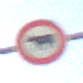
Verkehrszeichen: VerbotViehtrieb
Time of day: Midday
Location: Outdoor (RoadRail)
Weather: PartlyCloudy
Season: NotSpecified
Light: Natural